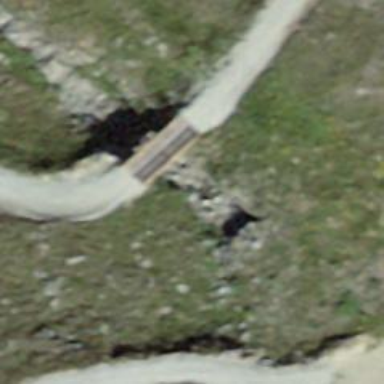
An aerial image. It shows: Drain passing through culvert tunnel.